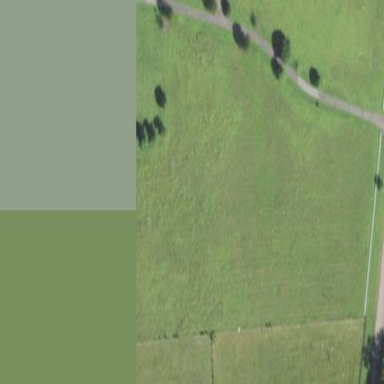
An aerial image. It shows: Meadow used for forage crops.